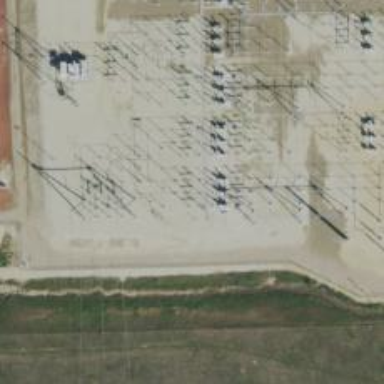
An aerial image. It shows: Switch used for power control.